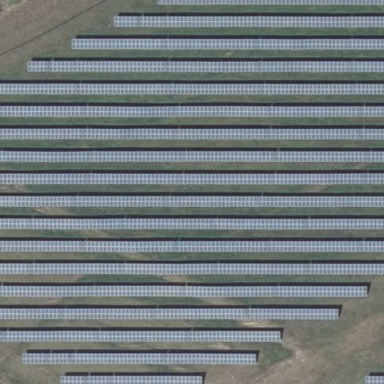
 consisting of solar photovoltaic panels."